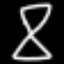
Label: hourglass